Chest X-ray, PA view. Patient: 47 years old, sex M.
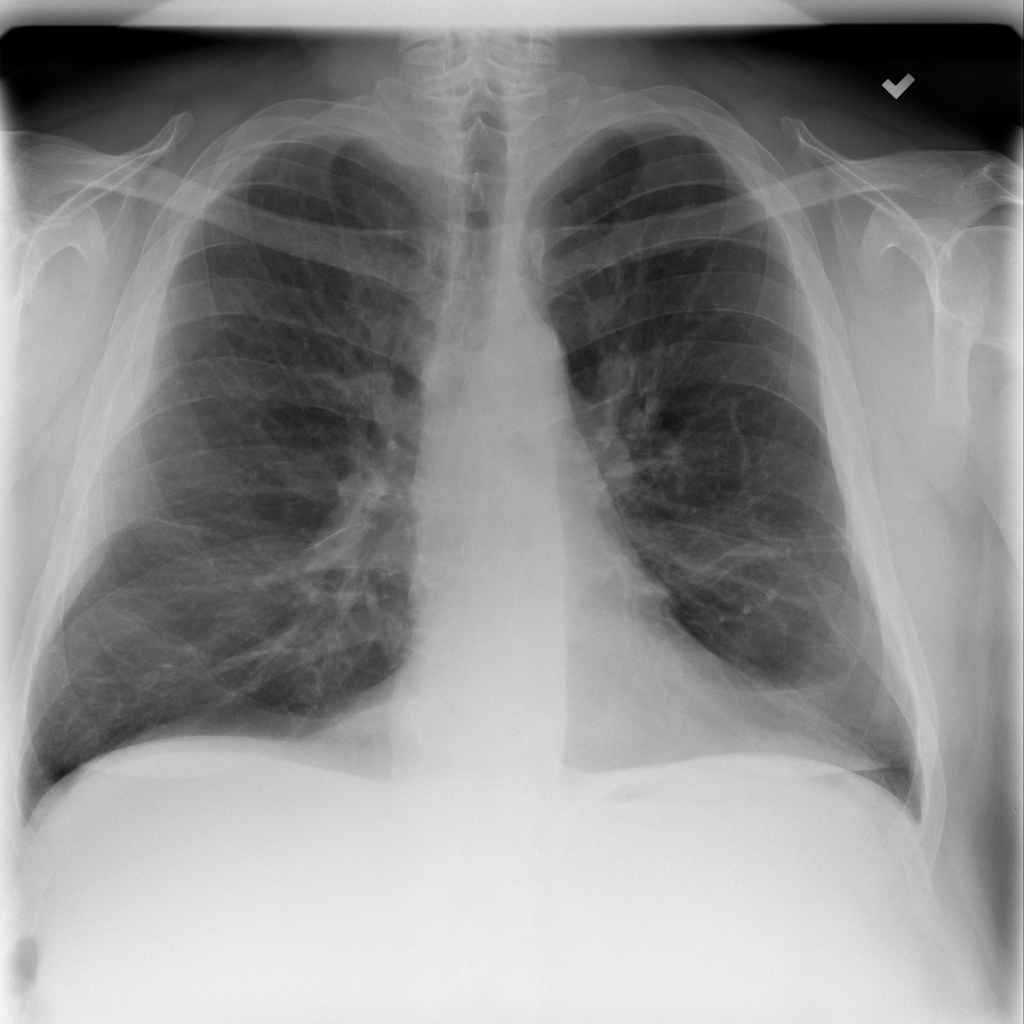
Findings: Atelectasis, Pleural_Thickening